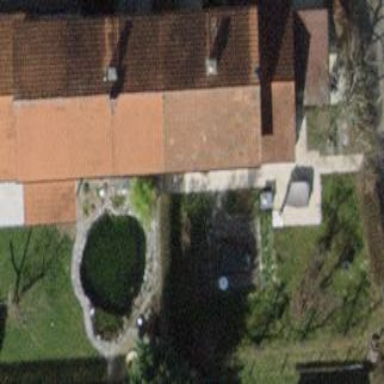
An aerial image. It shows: Terrace building with gabled roof.